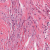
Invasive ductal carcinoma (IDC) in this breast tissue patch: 1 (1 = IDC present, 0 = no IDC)